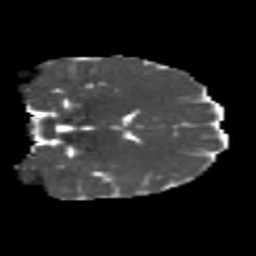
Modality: MD
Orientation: coronal
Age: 25
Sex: female
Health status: healthy
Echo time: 0.074 s